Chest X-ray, PA view. Patient: 64 years old, sex M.
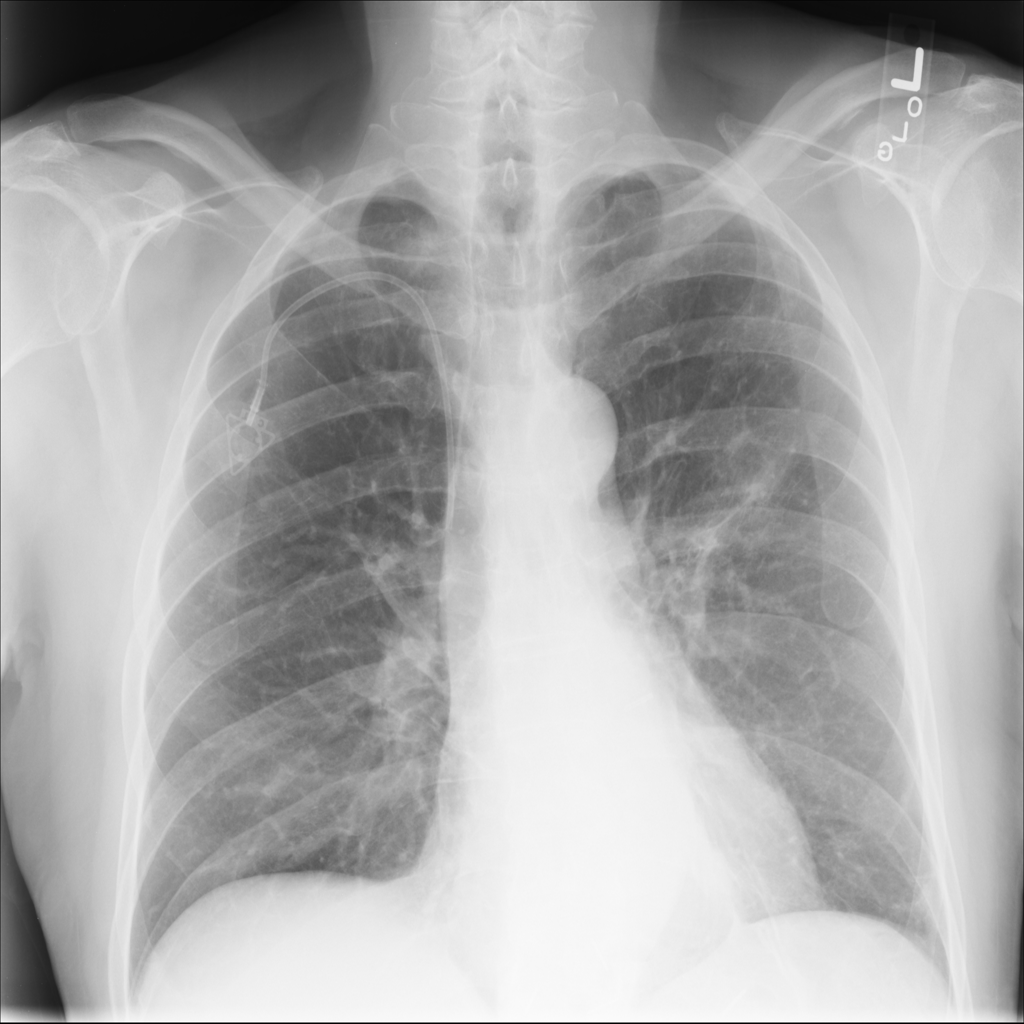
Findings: No Finding